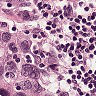
Metastatic tissue present: yes